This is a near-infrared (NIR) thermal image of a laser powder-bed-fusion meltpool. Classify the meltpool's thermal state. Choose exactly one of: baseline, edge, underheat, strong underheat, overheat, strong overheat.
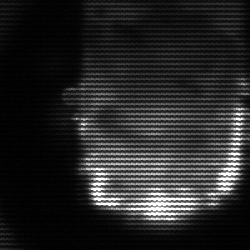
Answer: baseline